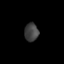
Tissue: skin
Cell type: Epithelial cells
Senescence score: 0.2289
Nuclear area (px): 249
Mean DAPI intensity: 64.811